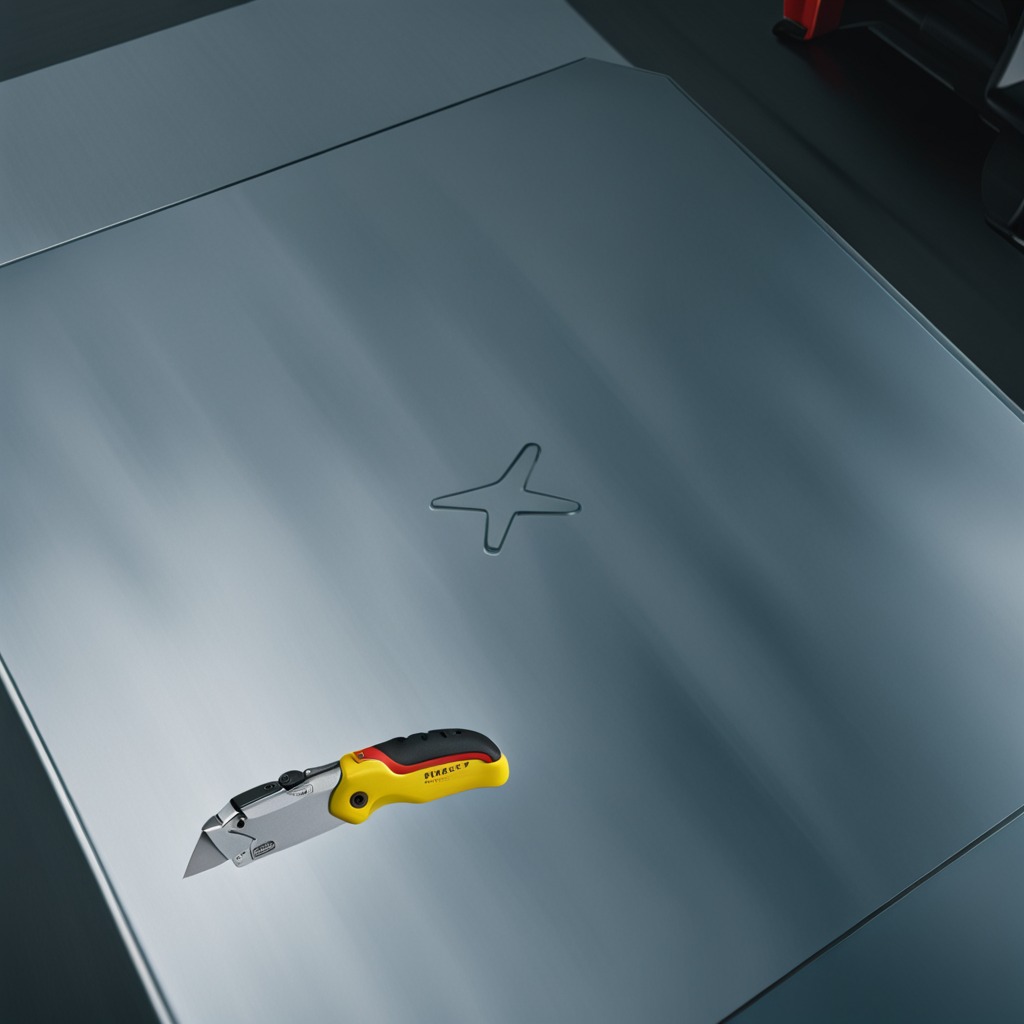
A utility knife lies on the toolbox surface in an airplane hangar workshop.